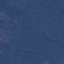
Land use / land cover: Forest